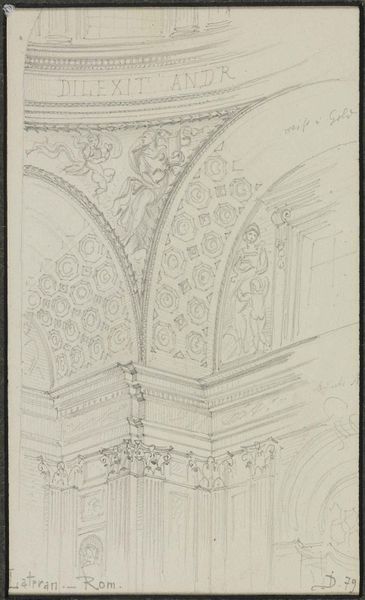
Titel: Pendentif und Kuppelansatz aus der Kapelle des P. Clemens im Lateran in Rom
Künstler: Josef Wilhelm Durm
Standort: Karlsruhe
Institution: Staatliche Kunsthalle Karlsruhe
Schlagwörter: mann, weiß, ausschnitt, fenster, frau, grau, hell, pfeiler, raum, schwarz, skizze, säule, säulen, zeichnung, gebäude, muster, ornament, wand, architektur, blass, rahmen, signatur, kirche, figur, decke, kind, klassizismus, renaissance, rund, engel, relief, schrift, papier, ecke, bogen, italien, studie, pilaster, figuren, rundbogen, kuppel, papst, dekoration, detail, inschrift, datum, ornamente, verzierung, wandgemälde, stuck, striche, bögen, gewölbe, motiv, palast, detailliert, kreise, bleistift, kacheln, entwurf, kunst, zwickel, kapitelle, kathedrale, rom, kapitell, fries, sims, gesims, laibung, eckpfeiler, rundbögen, fresken, baldachin, plan, korinth, kasetten, kassetten, fresko, stiche, korinthisch, schaft, oktogon, achteck, details, klassisch, kapitel, basilika, kassette, deckenmalerei, rotunde, latein, vierung, lateinisch, baukunst, decje, wandbemalung, prunkvoll, katholisch, freske, lateran, itlien, 79, d 79, dilexit, baukust, dilexit andr, andr